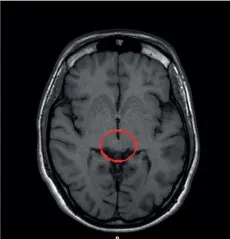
MRI post-shunting (20 days). (A) MRI (T1-weighted image) shows a hypointensity signal periaqueductal area (red circle) with irregular profile suggesting the presence of the lesion.
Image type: radiology (mri)